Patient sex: M
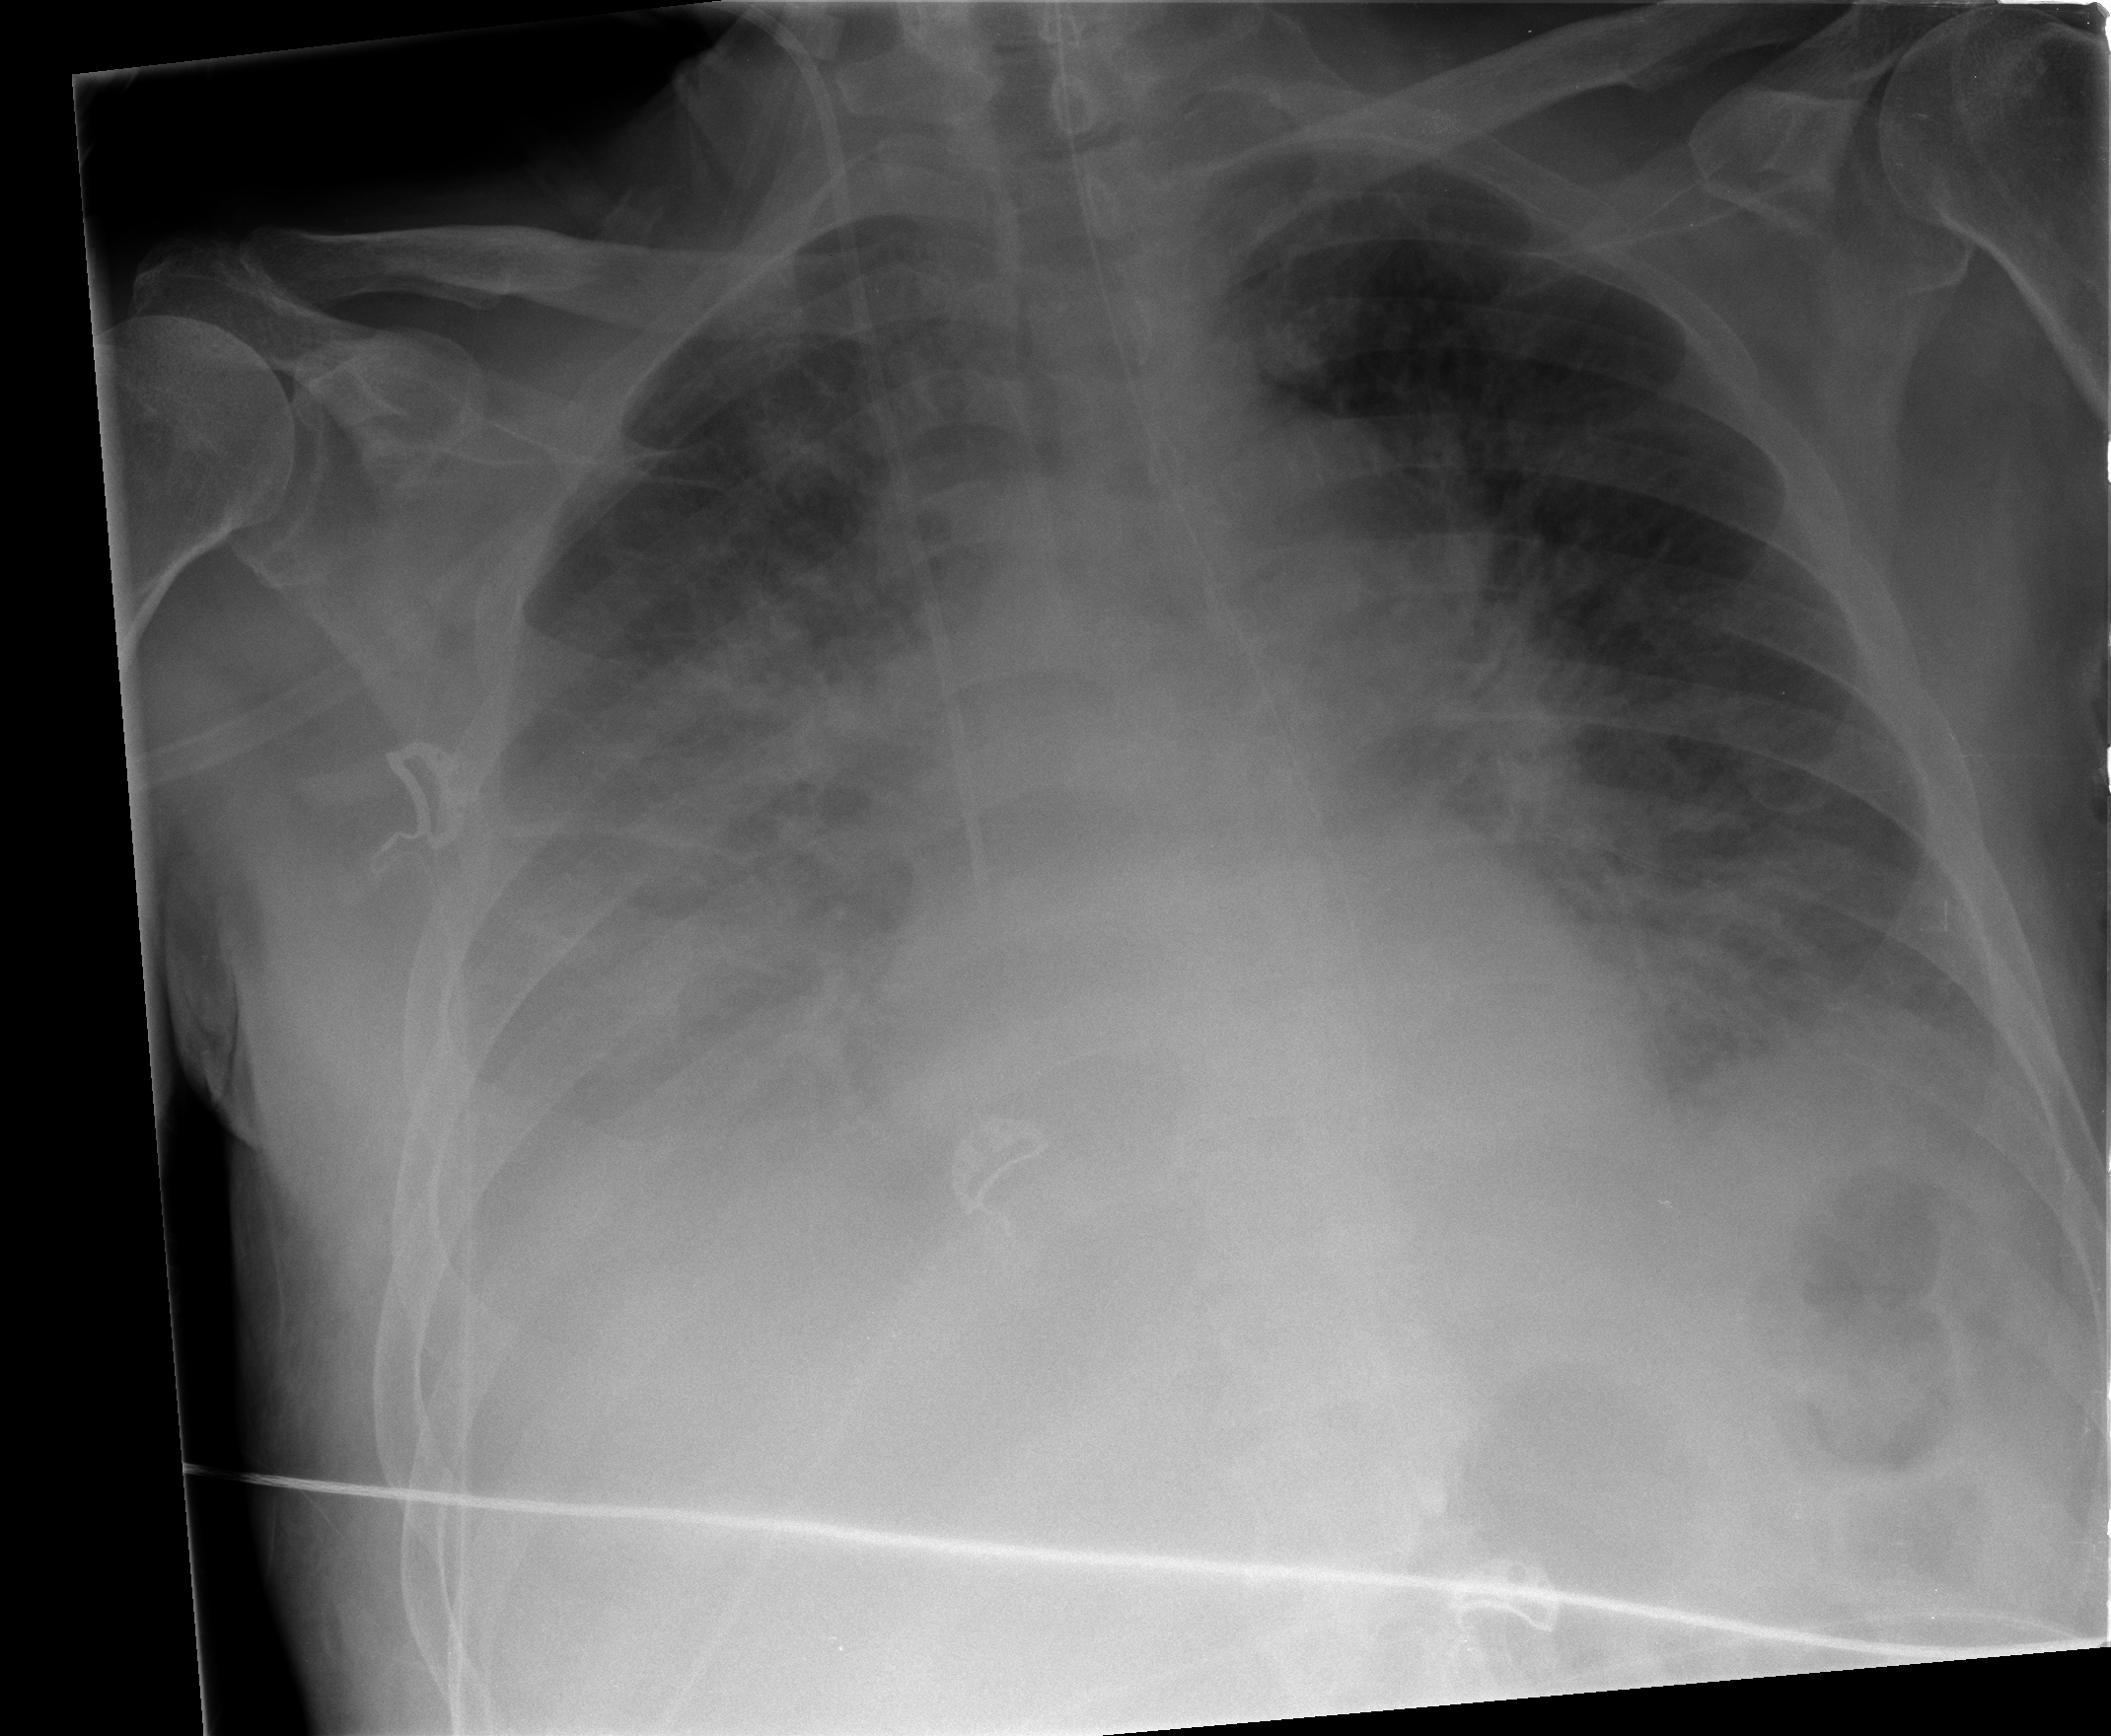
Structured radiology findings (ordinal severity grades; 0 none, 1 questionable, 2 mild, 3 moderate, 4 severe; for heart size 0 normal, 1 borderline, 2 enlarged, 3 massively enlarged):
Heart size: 0
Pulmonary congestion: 3
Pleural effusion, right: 2
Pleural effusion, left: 1
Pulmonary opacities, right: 3
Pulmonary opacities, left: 2
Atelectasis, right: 2
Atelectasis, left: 0